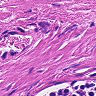
Metastatic tissue present: no